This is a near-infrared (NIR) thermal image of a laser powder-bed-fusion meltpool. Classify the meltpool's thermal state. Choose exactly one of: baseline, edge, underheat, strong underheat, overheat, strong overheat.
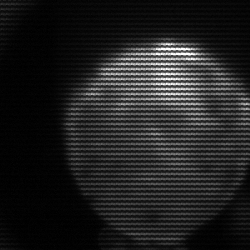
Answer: edge